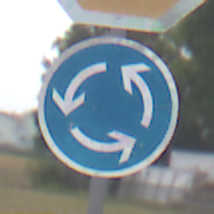
Verkehrszeichen: Kreisverkehr
Zusatzzeichen oben: Stop
Umgebung: Outdoor, Suburban
Tageszeit: Midday
Wetter: Overcast
Licht: Natural
Jahreszeit: NotSpecified
Kontrast: LowContrast